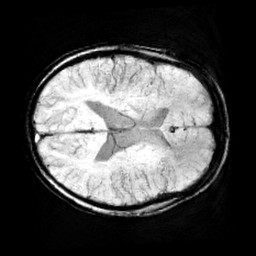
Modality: minIP
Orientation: axial
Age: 11
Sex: male
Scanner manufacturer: siemens
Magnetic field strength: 3 T
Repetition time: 0.027 s
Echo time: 0.02 s